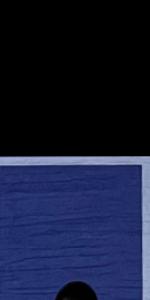
Label: Empty